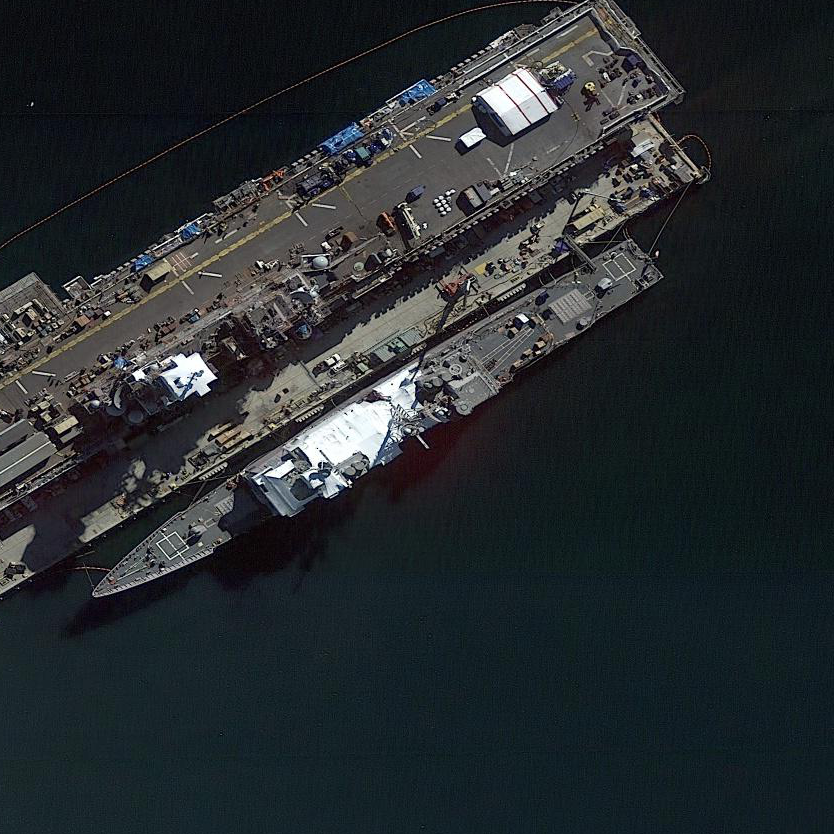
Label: Ticonderoga-class_cruiser